Question: I got issue about text-overflow: ellipsis on 'th' of table.
OS: window7(also 10)
Browser: IE11
There is no this issue on Chrome and Safari (Window and MAC OS).
Long values on cells are converted show values with characters like '...'.
However characters are weird.(browser encoder is set UTF-8)
please check screenshot.

I checked css(below) is applied on 'th' element.
'''
white-space: nowrap;
text-overflow: ellipsis;
overflow: hidden;
word-break: break-all;
word-wrap: break-word;
'''
I think this issue can be occured other elements.
How can fix this problem...?
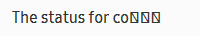
Answer: Check font family you use(try another one).
Ellipsis actually is not 3 ordinary dots but special single character. For some reason IE cannot find or render this symbol.
Have no idea why this happens to IE only.